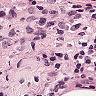
Metastatic tissue present: no